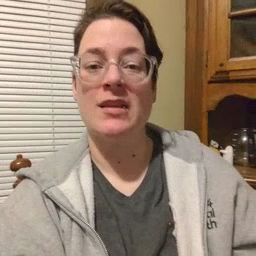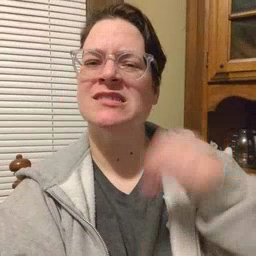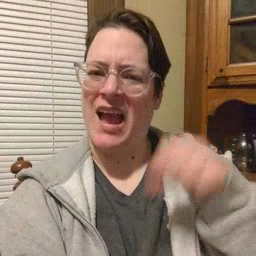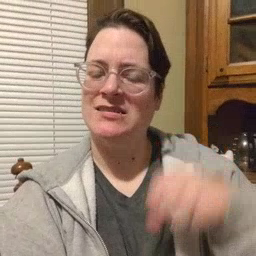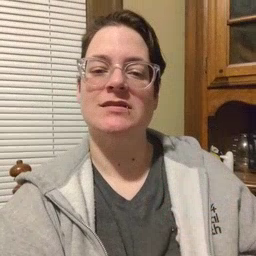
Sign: yes